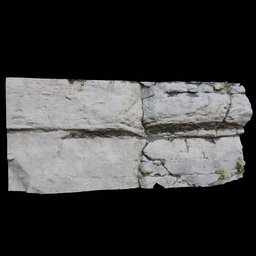
Label: nature